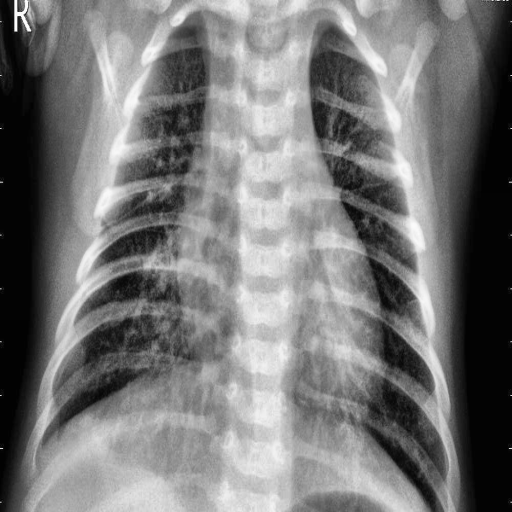
Finding: PNEUMONIA